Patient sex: F
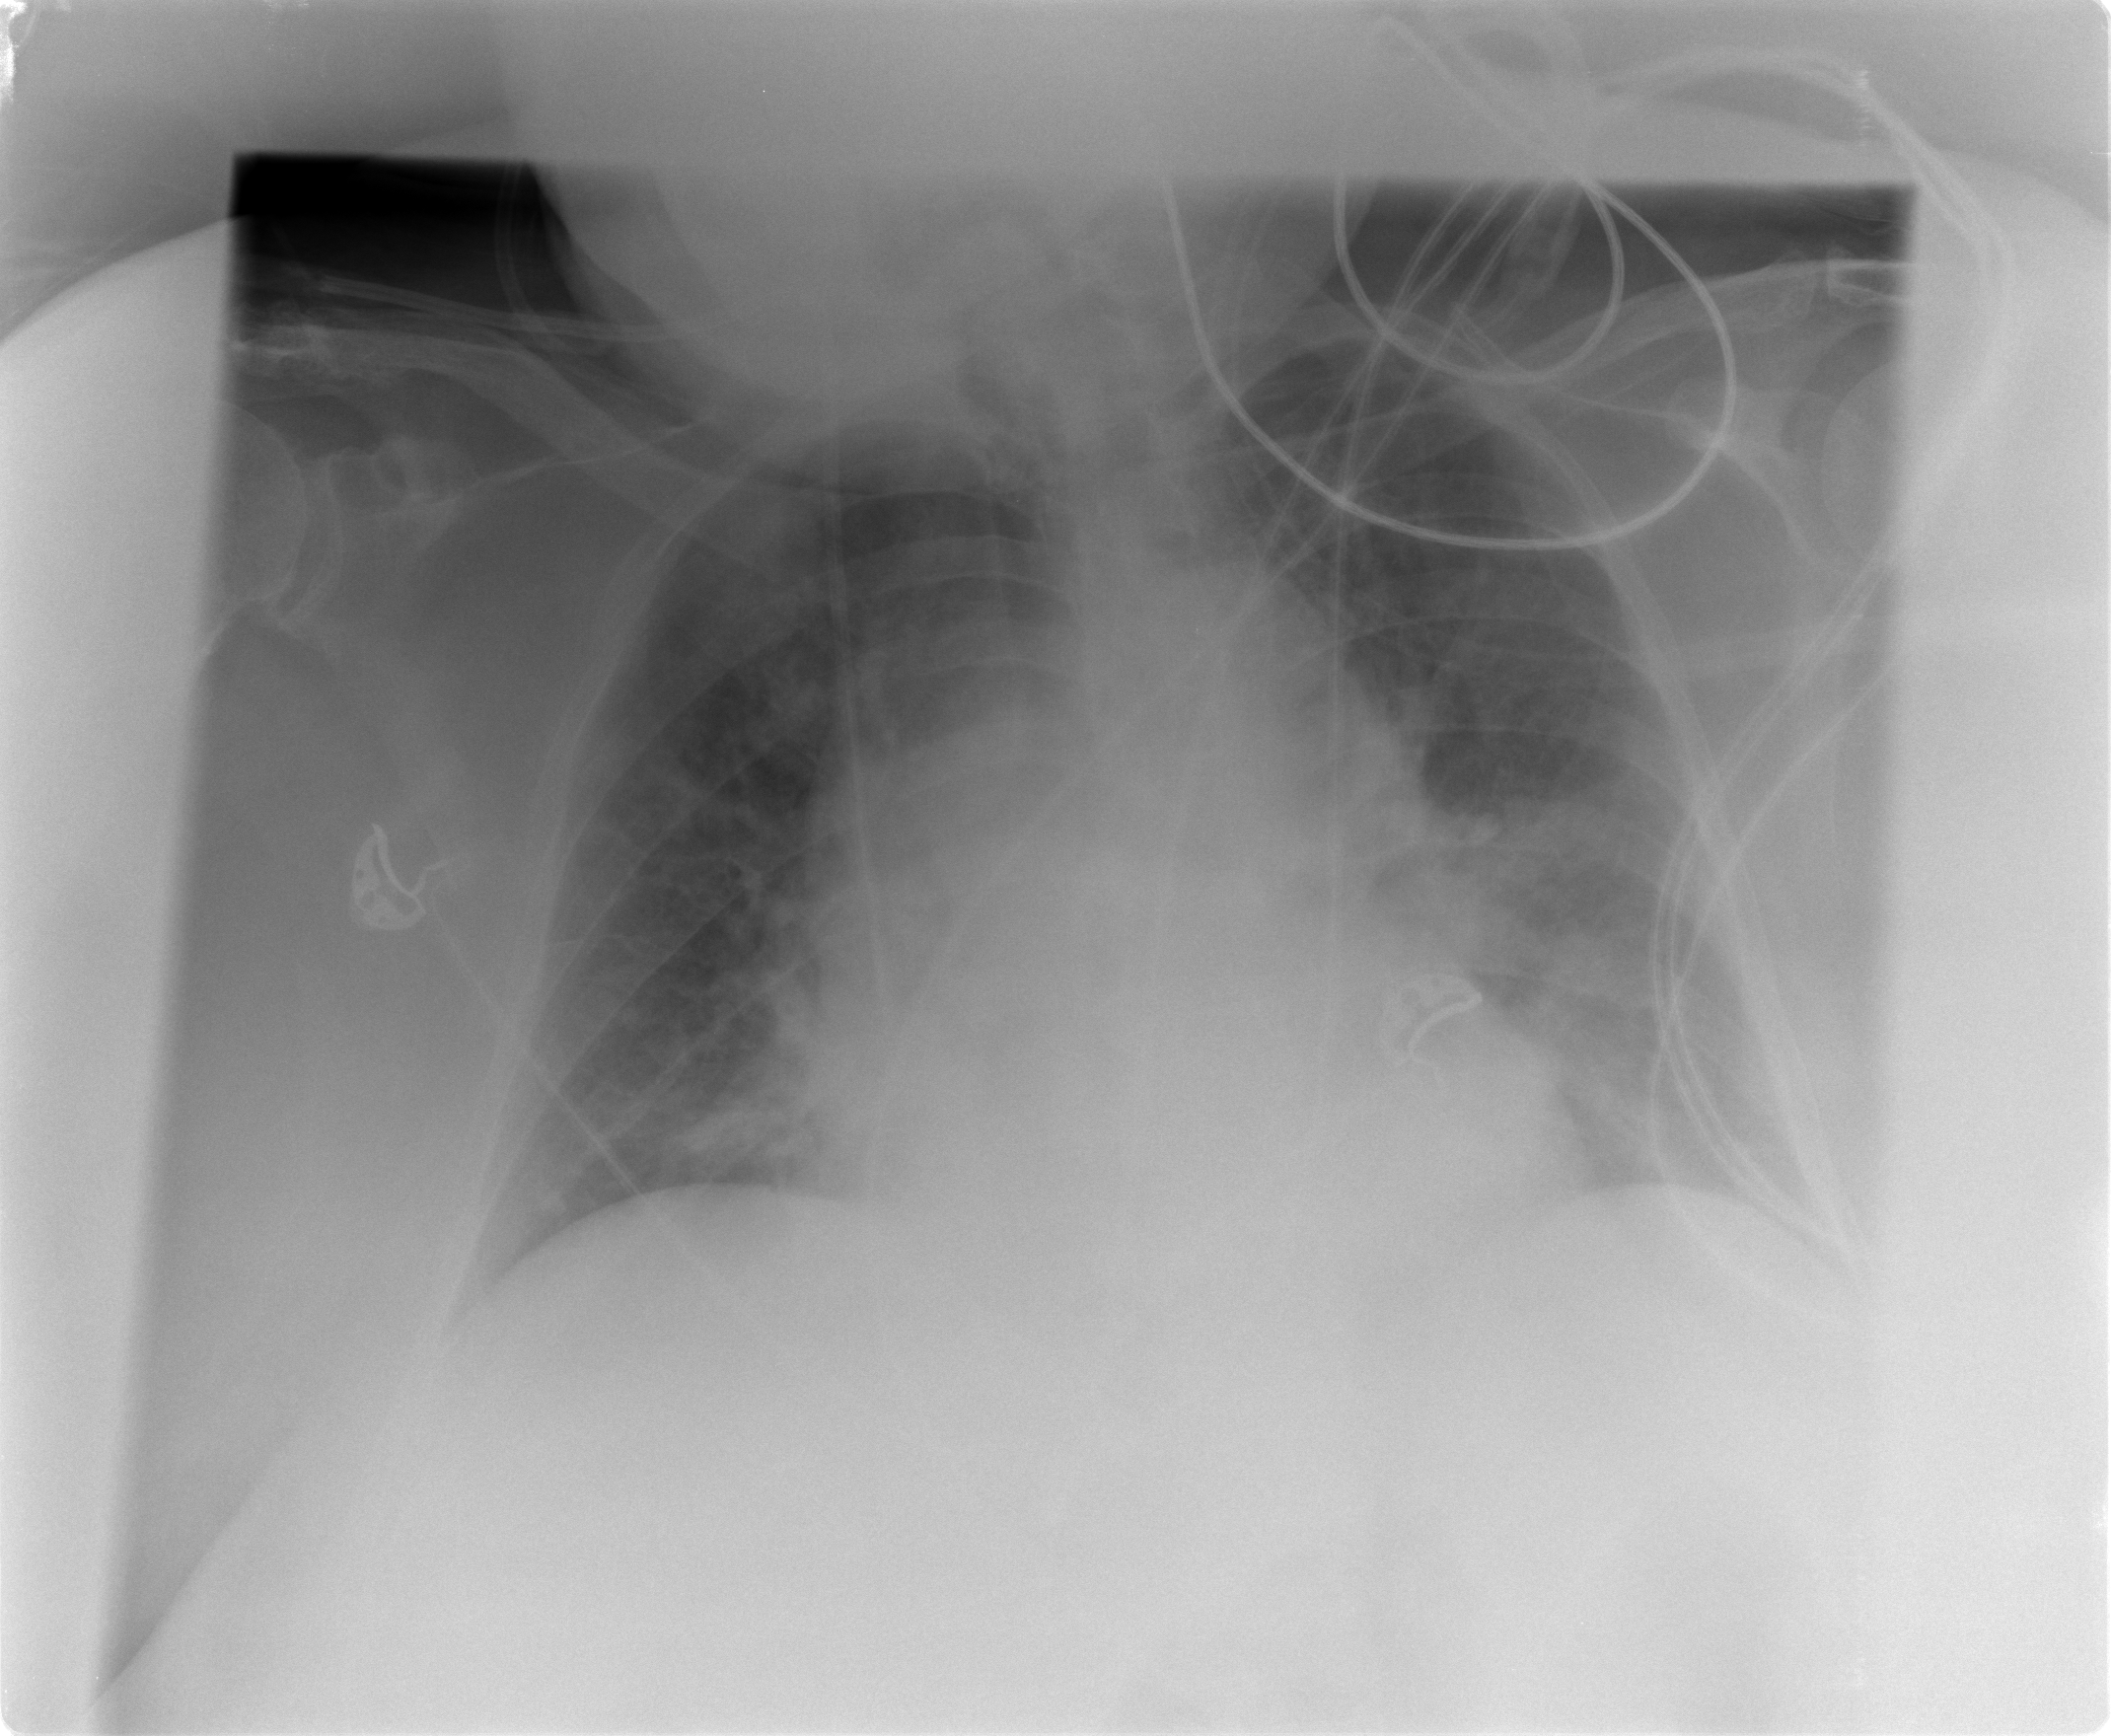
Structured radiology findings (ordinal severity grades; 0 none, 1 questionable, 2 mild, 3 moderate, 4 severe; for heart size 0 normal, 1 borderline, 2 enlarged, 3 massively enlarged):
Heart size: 2
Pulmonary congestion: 2
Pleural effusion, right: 0
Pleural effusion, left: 0
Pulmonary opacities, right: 0
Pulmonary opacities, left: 2
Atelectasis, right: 2
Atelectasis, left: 2